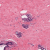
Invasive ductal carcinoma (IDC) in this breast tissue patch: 0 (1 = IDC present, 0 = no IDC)